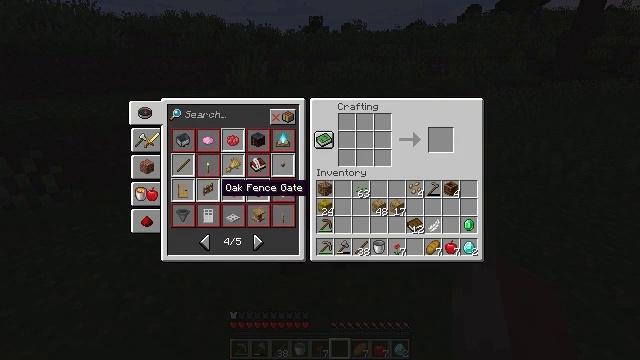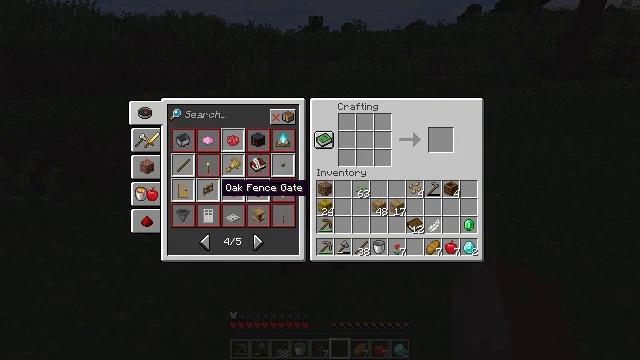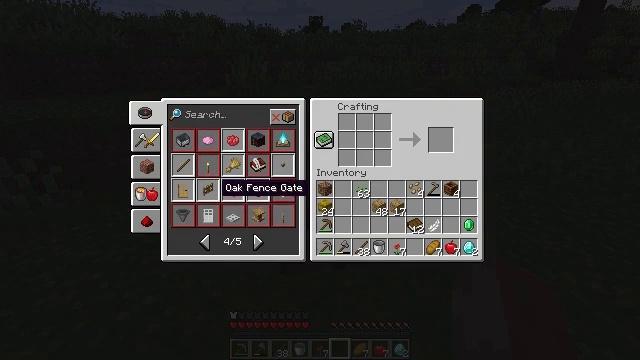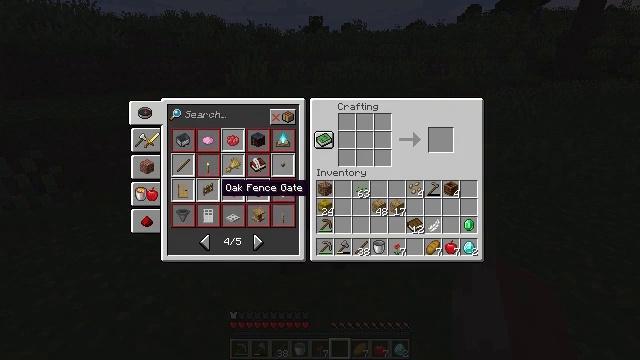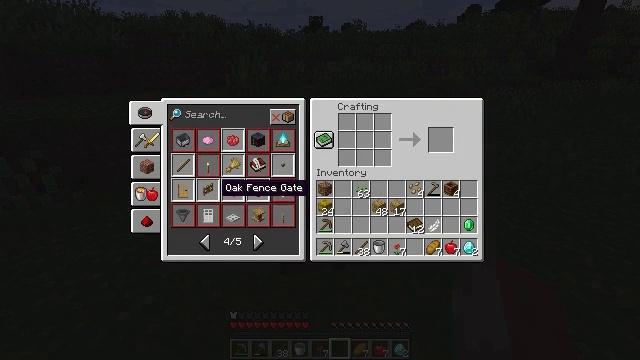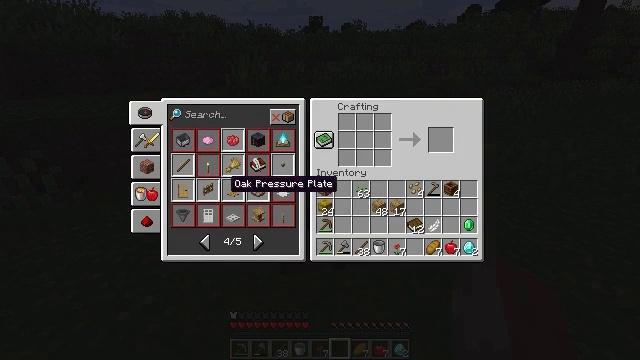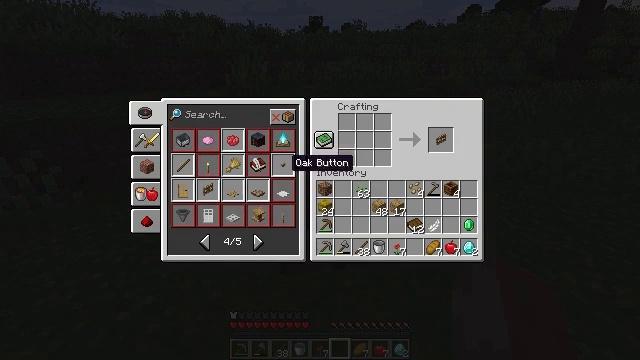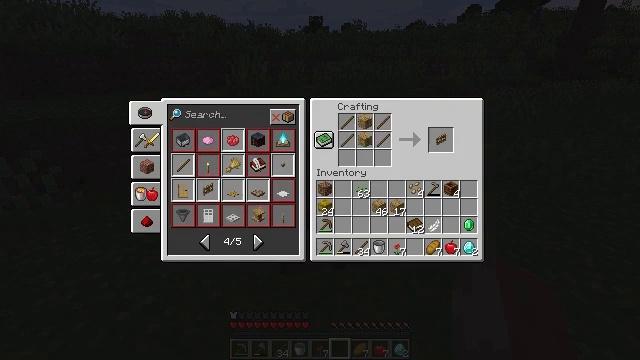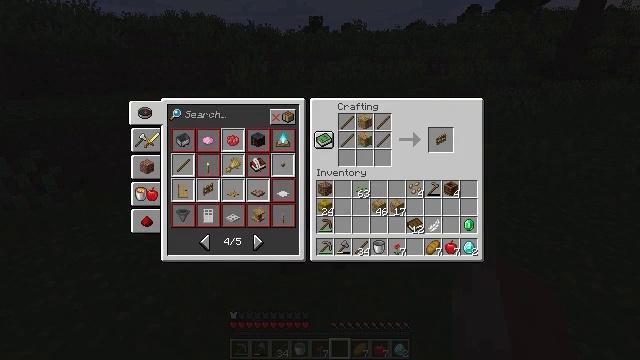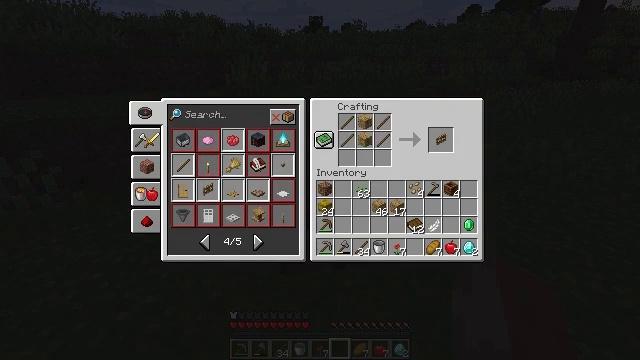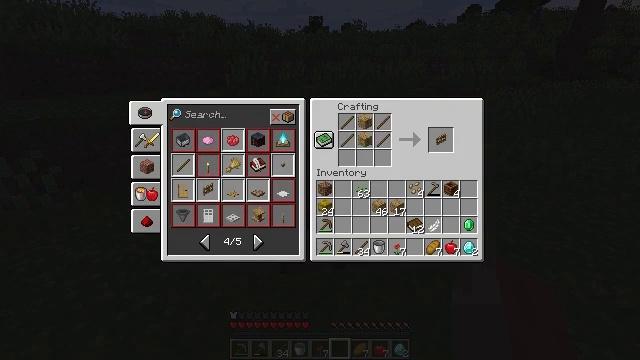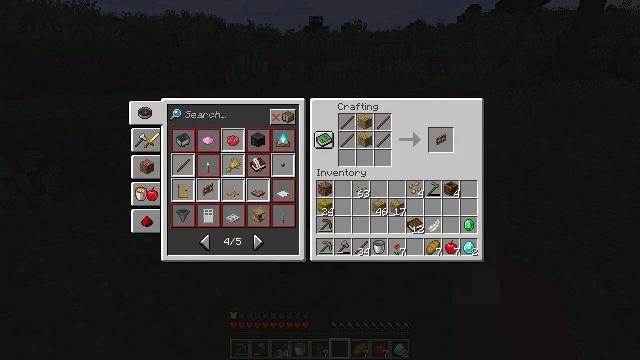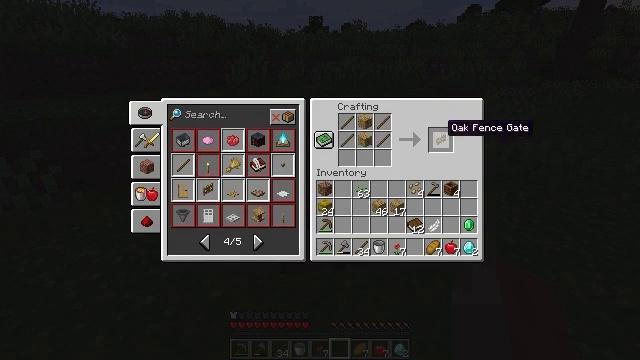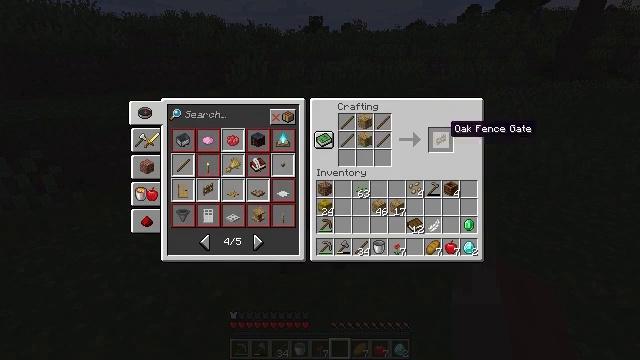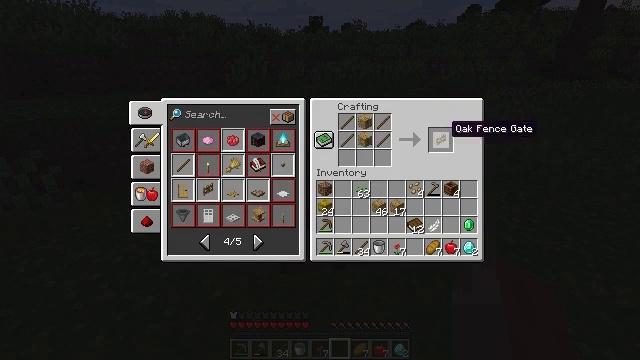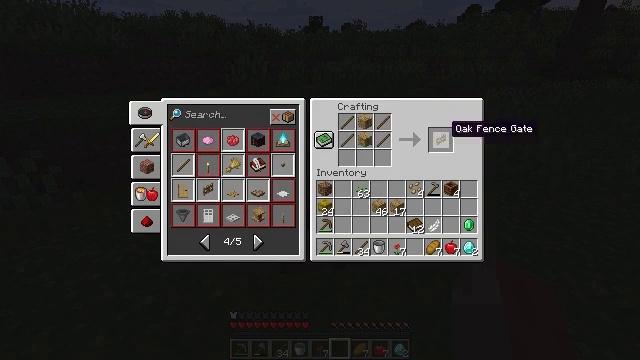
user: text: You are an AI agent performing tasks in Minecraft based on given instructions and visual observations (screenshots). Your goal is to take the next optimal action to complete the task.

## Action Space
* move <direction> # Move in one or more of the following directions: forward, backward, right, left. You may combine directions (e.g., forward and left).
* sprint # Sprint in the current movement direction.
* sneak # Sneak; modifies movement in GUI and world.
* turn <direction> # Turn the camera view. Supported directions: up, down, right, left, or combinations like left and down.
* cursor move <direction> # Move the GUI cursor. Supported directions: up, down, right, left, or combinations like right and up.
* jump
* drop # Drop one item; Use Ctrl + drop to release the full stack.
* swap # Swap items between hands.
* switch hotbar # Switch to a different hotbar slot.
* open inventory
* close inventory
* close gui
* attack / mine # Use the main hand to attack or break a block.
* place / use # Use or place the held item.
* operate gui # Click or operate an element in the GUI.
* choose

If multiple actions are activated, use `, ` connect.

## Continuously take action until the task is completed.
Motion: motion action
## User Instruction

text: Open the crafting table and craft an oak fence gate with planks and sticks.
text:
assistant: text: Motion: operate gui
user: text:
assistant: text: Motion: operate gui
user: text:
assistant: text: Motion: operate gui
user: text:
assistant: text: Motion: no_op
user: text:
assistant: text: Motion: cursor move right
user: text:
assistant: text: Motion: cursor move right and up
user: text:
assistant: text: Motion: cursor move right and up
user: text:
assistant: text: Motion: cursor move right and up
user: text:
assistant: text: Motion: no_op
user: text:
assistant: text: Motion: no_op
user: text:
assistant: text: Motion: no_op
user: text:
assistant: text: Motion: no_op
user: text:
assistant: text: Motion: no_op
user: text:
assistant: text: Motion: no_op
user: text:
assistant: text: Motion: no_op
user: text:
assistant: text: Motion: operate gui
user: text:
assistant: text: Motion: operate gui
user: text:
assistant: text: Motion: no_op
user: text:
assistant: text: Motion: no_op
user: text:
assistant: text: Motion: operate gui
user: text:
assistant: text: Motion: operate gui
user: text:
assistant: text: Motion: operate gui
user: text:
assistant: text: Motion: no_op
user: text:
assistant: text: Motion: no_op
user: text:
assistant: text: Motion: no_op
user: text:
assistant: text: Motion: no_op
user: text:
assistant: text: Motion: no_op
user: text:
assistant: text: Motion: cursor move down
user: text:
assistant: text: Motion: cursor move down
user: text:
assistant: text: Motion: cursor move down